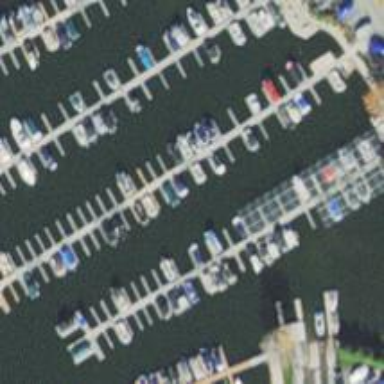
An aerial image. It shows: Man-made pier.